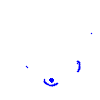
Particle: electron